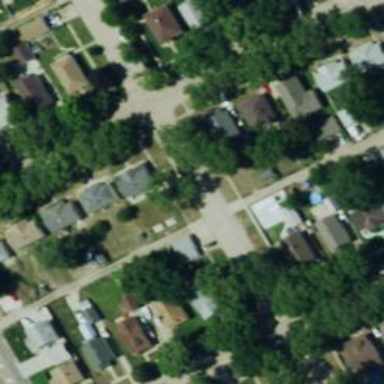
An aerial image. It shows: Alley classified as service road.